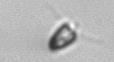
Label: Pyramimonas